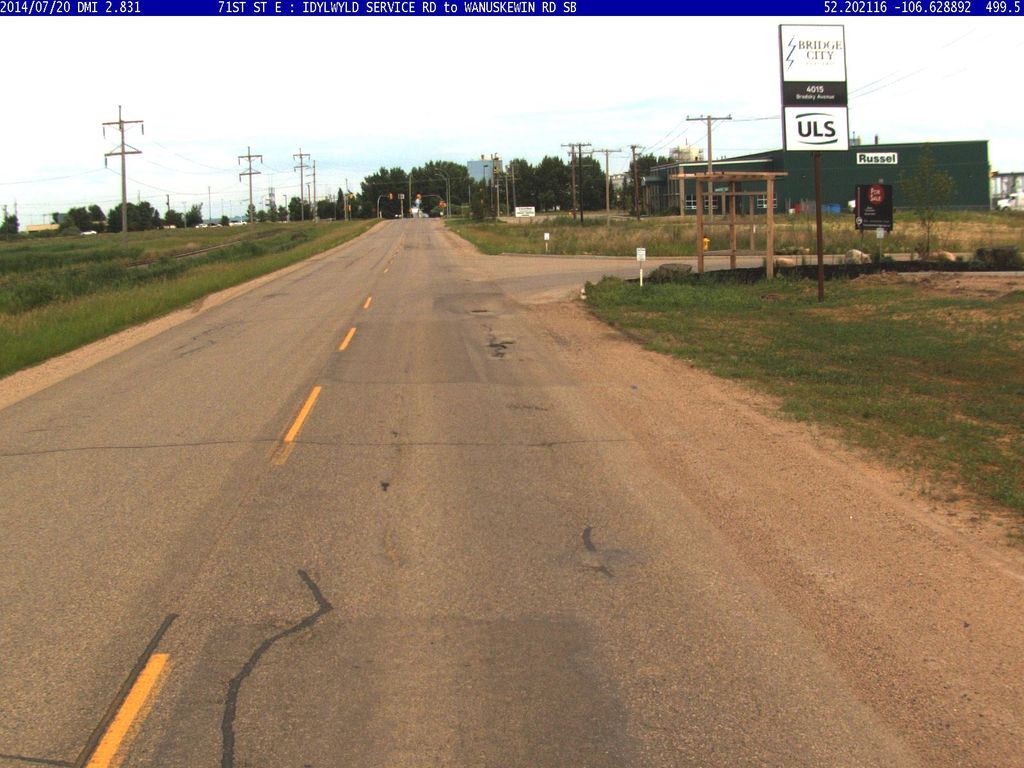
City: saskatoon